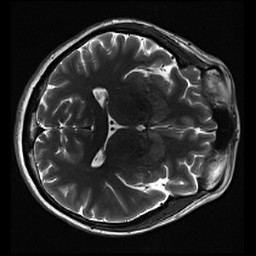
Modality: inplaneT2
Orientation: axial